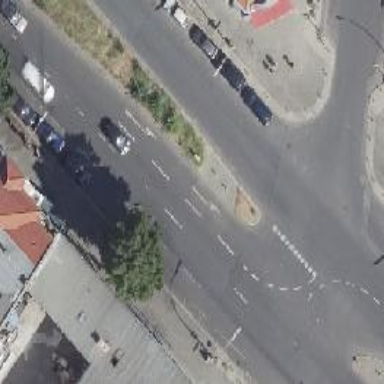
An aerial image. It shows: Secondary road with asphalt surface. It has lane markings and crossing markings on the dual carriageway.